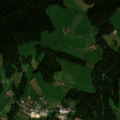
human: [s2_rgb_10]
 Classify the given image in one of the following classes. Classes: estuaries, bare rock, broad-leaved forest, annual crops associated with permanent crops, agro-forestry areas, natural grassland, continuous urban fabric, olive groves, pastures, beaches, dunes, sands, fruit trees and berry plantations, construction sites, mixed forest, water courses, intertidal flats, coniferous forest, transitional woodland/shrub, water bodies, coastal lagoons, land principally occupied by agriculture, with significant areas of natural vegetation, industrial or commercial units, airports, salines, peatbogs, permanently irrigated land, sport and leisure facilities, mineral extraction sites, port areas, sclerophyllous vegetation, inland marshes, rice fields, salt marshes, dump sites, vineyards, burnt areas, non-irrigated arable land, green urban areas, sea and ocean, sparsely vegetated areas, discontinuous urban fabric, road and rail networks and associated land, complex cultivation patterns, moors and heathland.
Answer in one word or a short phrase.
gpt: discontinuous urban fabric, pastures, complex cultivation patterns, coniferous forest, mixed forest